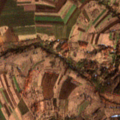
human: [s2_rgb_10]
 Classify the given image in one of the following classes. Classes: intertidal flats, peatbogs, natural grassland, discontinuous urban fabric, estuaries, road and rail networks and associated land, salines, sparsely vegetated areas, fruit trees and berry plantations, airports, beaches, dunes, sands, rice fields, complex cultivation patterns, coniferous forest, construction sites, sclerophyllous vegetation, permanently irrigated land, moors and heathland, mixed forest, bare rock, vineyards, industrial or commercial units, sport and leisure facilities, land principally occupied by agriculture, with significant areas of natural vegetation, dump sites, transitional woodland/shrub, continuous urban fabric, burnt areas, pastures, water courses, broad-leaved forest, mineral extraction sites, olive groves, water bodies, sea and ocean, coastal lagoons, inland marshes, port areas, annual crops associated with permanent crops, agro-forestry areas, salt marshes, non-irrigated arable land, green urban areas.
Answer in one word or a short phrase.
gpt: non-irrigated arable land, complex cultivation patterns, land principally occupied by agriculture, with significant areas of natural vegetation, broad-leaved forest